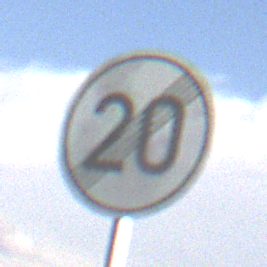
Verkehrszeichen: EndeGeschwindigkeit20
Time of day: MorningAfternoon
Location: Outdoor (Nature)
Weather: PartlyCloudy
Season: NotSpecified
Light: Natural